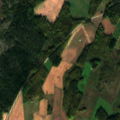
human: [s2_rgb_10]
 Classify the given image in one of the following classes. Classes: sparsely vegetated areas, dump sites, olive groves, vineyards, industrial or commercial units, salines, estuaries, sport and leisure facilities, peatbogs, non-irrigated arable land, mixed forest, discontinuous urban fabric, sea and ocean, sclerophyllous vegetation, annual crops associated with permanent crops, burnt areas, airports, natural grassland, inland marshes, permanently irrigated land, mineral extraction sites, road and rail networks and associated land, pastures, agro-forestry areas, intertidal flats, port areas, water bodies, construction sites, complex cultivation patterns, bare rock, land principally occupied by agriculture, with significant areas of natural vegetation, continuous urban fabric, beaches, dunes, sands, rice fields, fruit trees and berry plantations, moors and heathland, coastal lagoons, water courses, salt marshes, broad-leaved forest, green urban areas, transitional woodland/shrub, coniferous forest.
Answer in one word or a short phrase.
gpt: non-irrigated arable land, land principally occupied by agriculture, with significant areas of natural vegetation, coniferous forest, mixed forest